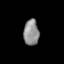
Tissue: lung
Cell type: Others
Senescence score: 0.6016
Nuclear area (px): 385
Mean DAPI intensity: 143.87